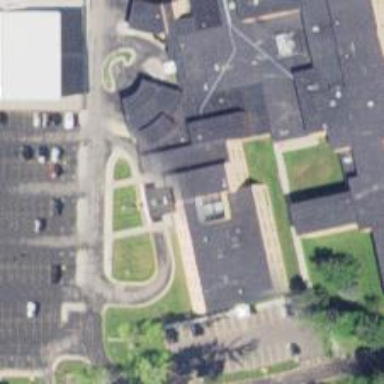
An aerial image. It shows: Healthcare clinic.